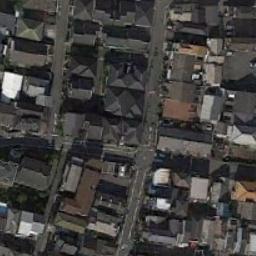
Label: residential